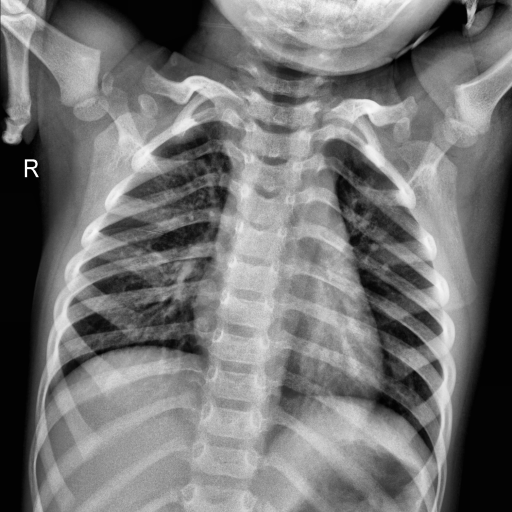
Finding: NORMAL